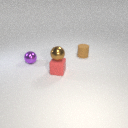
small purple metal sphere to the left of small red rubber cube